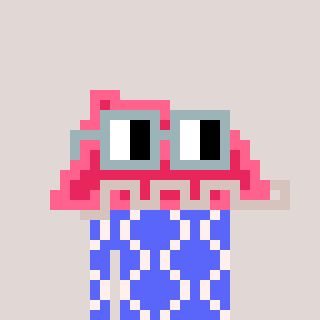
a pixel art character with square dark gray glasses, a retainer-shaped head and a purple-colored body on a warm background